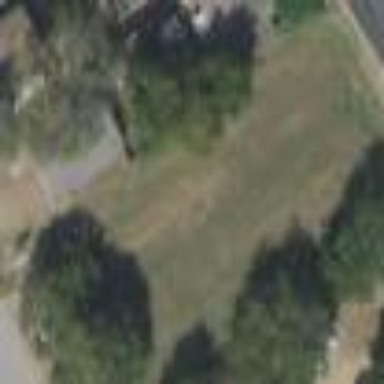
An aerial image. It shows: Grassy plot in green zone.